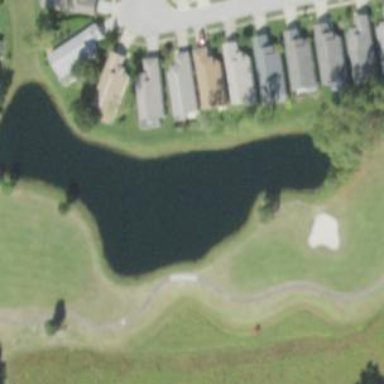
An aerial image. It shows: Water hazard in golf course. The hazard is natural water feature.